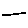
Label: line